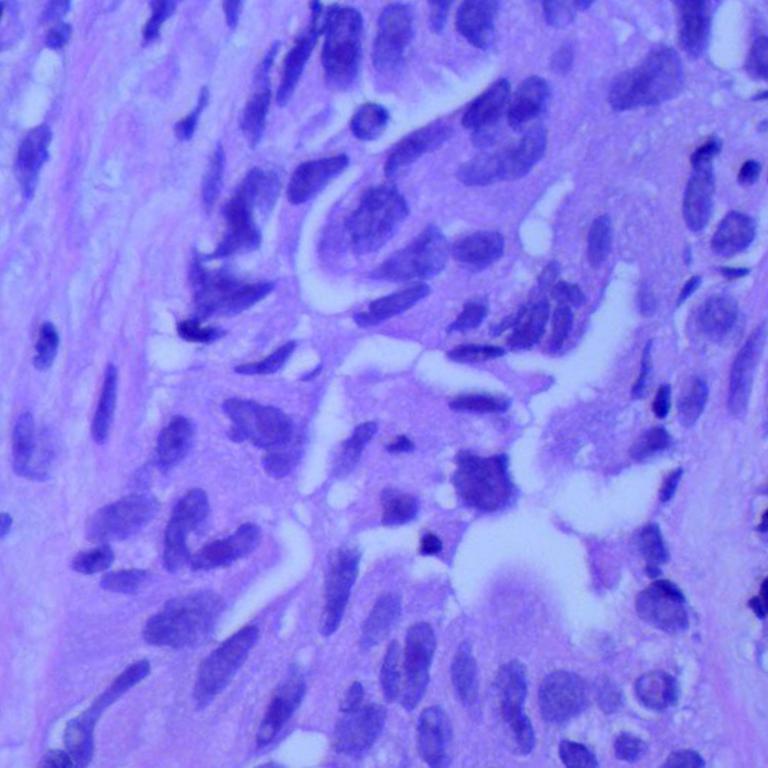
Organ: lung
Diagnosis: adenocarcinomas